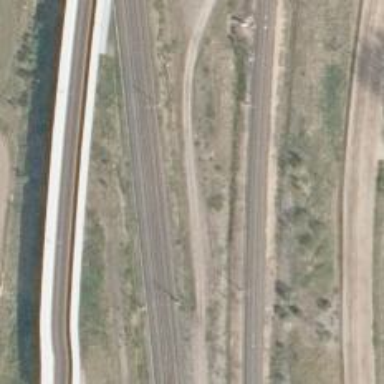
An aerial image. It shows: Track with grade 3 surface.